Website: crate-barrel
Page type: cart
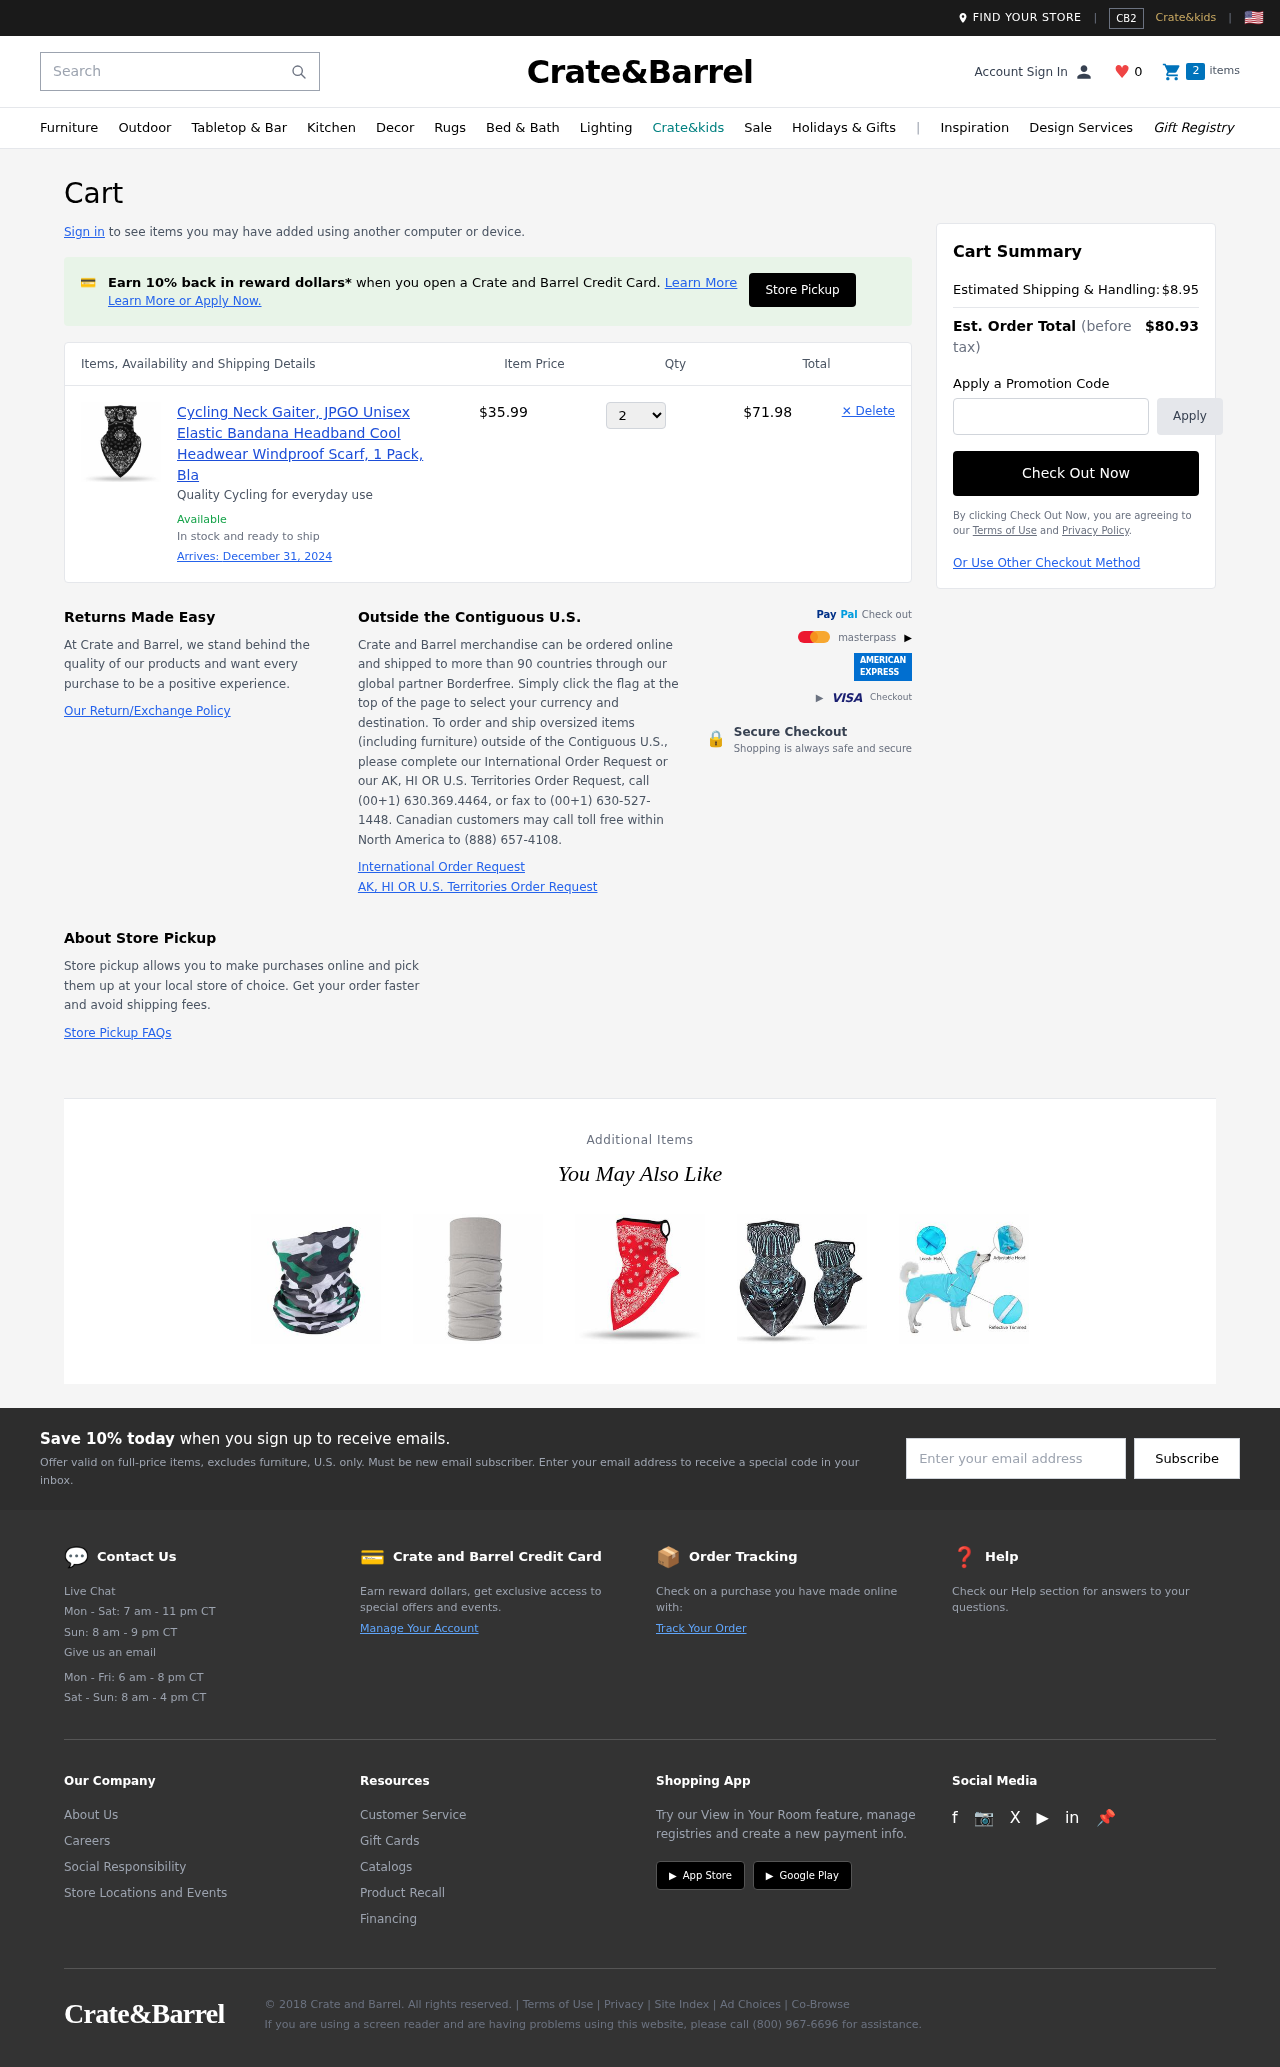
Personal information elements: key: PII_PROMO_CODE
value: PROMO32SI
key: PII_EMAIL
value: markphelps@yahoo.com
Product elements: key: PRODUCT1_DESC
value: Quality Cycling for everyday use
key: PRODUCT1_NAME
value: Cycling Neck Gaiter, JPGO Unisex Elastic Bandana Headband Cool Headwear Windproof Scarf, 1 Pack, Bla
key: PRODUCT1_PRICE
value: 35.99
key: PRODUCT1_QUANTITY
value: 2
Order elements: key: ORDER_DELIVERY_DATE
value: December 31, 2024
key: ORDER_SUBTOTAL
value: $71.98
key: ORDER_SHIPPING_COST
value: $8.95
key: ORDER_TOTAL
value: $80.93